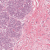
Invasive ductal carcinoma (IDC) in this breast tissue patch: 0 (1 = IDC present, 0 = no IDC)